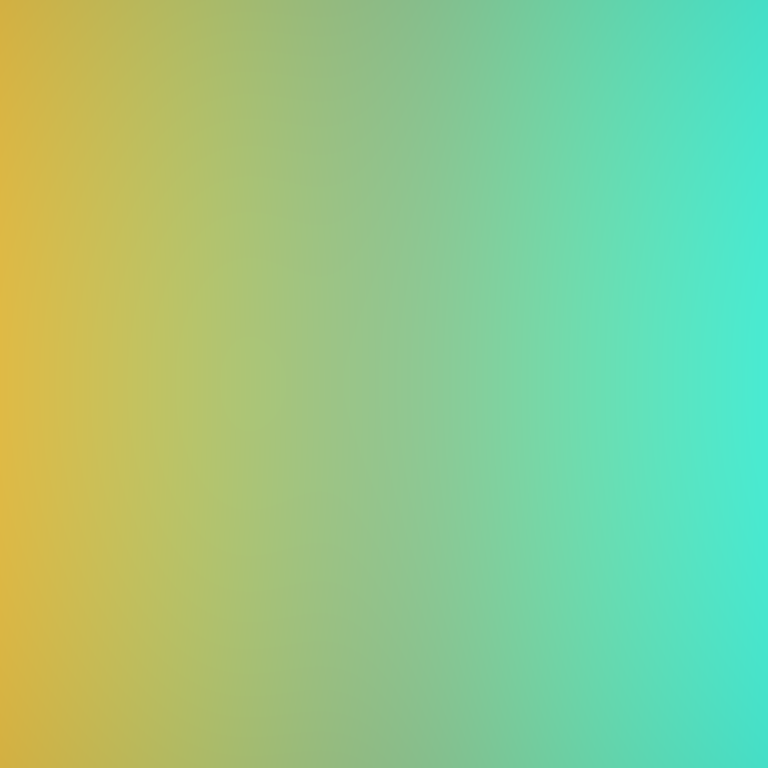
Abstract light effect, smooth gradient from golden yellow to teal blue, calm atmosphere, soft blend, no room, no furniture, no objects.